Interaction volume radius: 5 \u00c5
Interaction volume height: 15 \u00c5
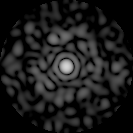
Disorder parameter: 0.8142